Question: I'm using Entity Framework 4 with the Model First approach.
I started the project, designed the entities and generated the database. Everything worked fine.
Then I needed to go back and add another entity to my model. However, as I drag an entity to the EDMX I get this error:

Alright! I just need to map Entity1 to a table.. But hey! I'm using Model First approach, I expect it to create the table for me when I generate the DDL.
How do I work around this error?
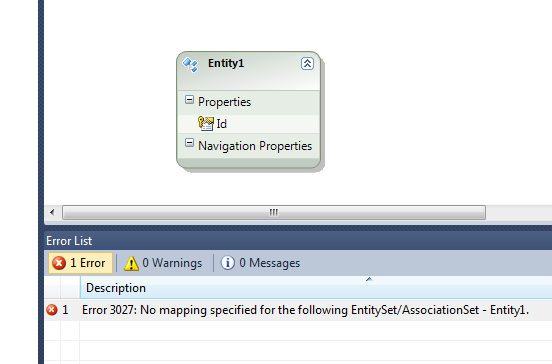
Answer: This is because of the way EF4 works with model-first.
When you first create a model-first model, it's in a state that the SSDL does not exist. You can drag entities, associate them and so forth and yet, if you take a look at the SSDL on the EDMX file, you will see that none of the entities have an associated storage table in the SSDL.
That changes when you click the 'Generate Database From Model' context menu item. The confusing part is that this action does more than simply generating a DDL script. In fact, it changes the EDMX file to include SSDL information. From this point on, the EDMX file will enter a state in which every entity in the designer/CSDL must map to an entity in the SSDL. If one does not map, it will trigger a compile time error:
> No mapping specified for the following EntitySet/AssociationSet - (EntityName)
Another interesting fact is that it's not the kind of error that will prevent compilation. It will, indeed, generate the output class library. Shouldn't it be a warning or something?
To prevent this error, All you have to do after inserting a new entity is to 'Generate Database From Model' again. That will update the SSDL and fix the mappings.
If you are not using model-first and you "update from database", you will also have this error in the case you deleted a table in DB Server. This is because Entity Framework will not automatically delete the entity for you. Delete the entity manually and the error will go away.